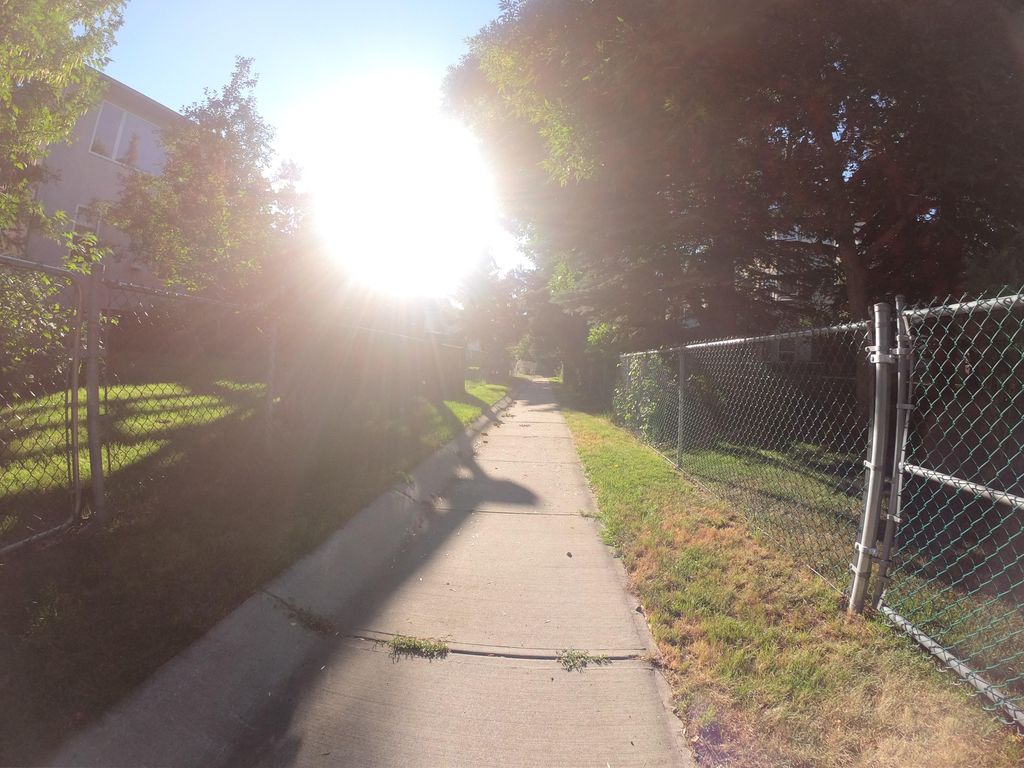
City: calgary